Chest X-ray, PA view. Patient: 59 years old, sex M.
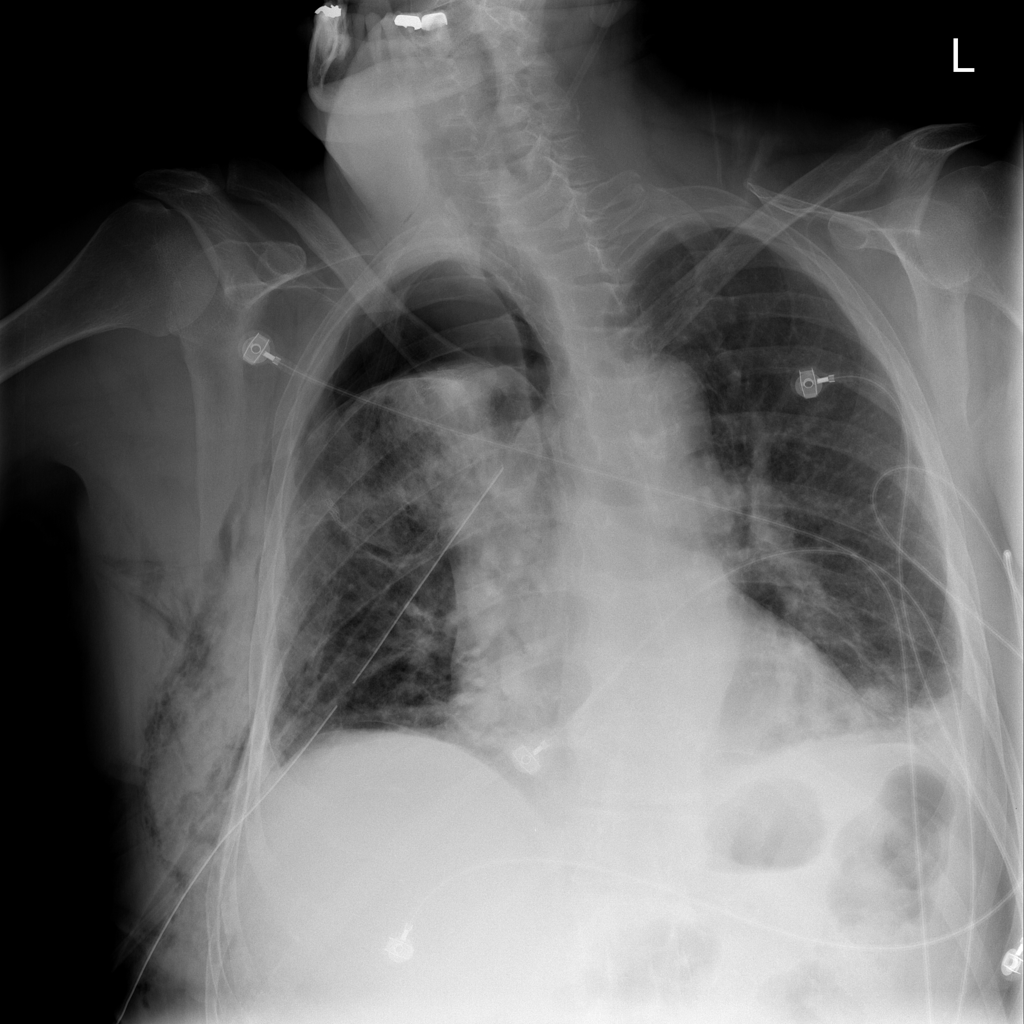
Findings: Emphysema, Pneumothorax